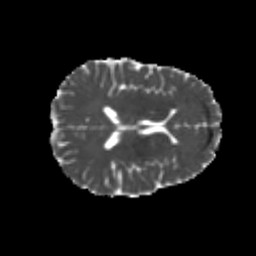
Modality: MD
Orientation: axial
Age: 26
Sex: female
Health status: healthy
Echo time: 0.074 s